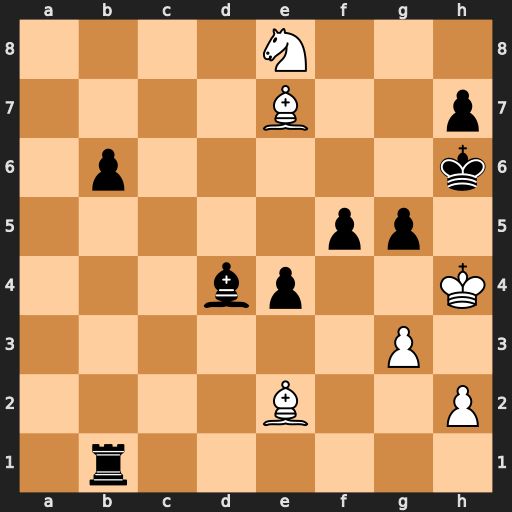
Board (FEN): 4N3/4B2p/1p5k/5pp1/3bp2K/6P1/4B2P/1r6
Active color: w
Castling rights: -
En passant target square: -
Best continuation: Bxg5+ Kg6 Bh5#